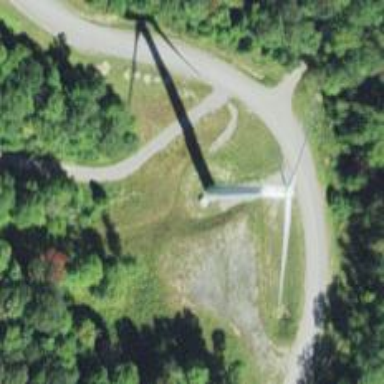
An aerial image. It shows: Wind turbine generator that utilizes wind as its source for generating electricity. It is of the horizontal axis type.